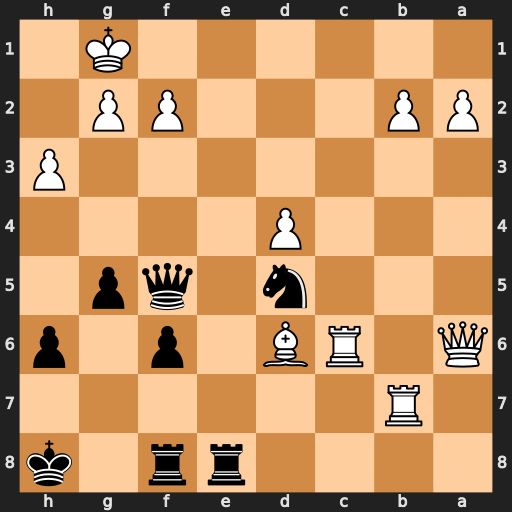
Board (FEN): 4rr1k/1R6/Q1RB1p1p/3n1qp1/3P4/7P/PP3PP1/6K1
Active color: b
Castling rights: -
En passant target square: -
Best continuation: Re1+ Kh2 Qxf2 Qd3 Qg1+ Kg3 Re3+